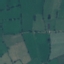
Land use / land cover class: Pasture